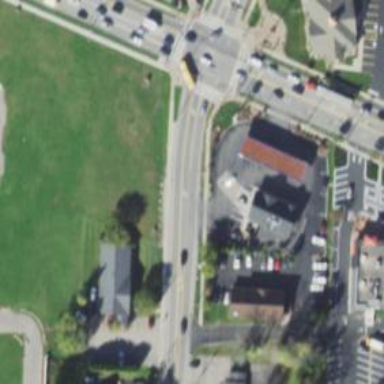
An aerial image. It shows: Fuel station located within retail area.